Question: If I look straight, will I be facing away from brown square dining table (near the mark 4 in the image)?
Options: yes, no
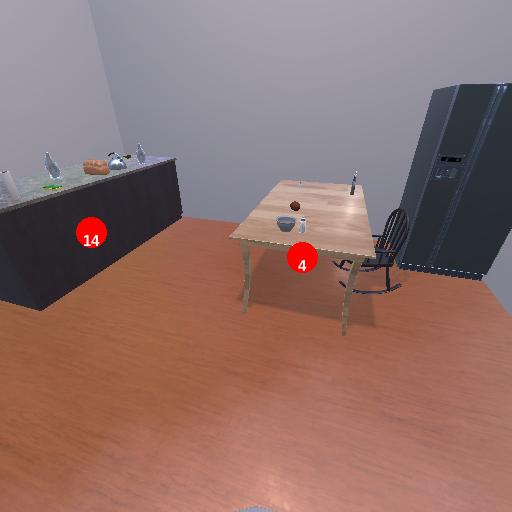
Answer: yes